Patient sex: F
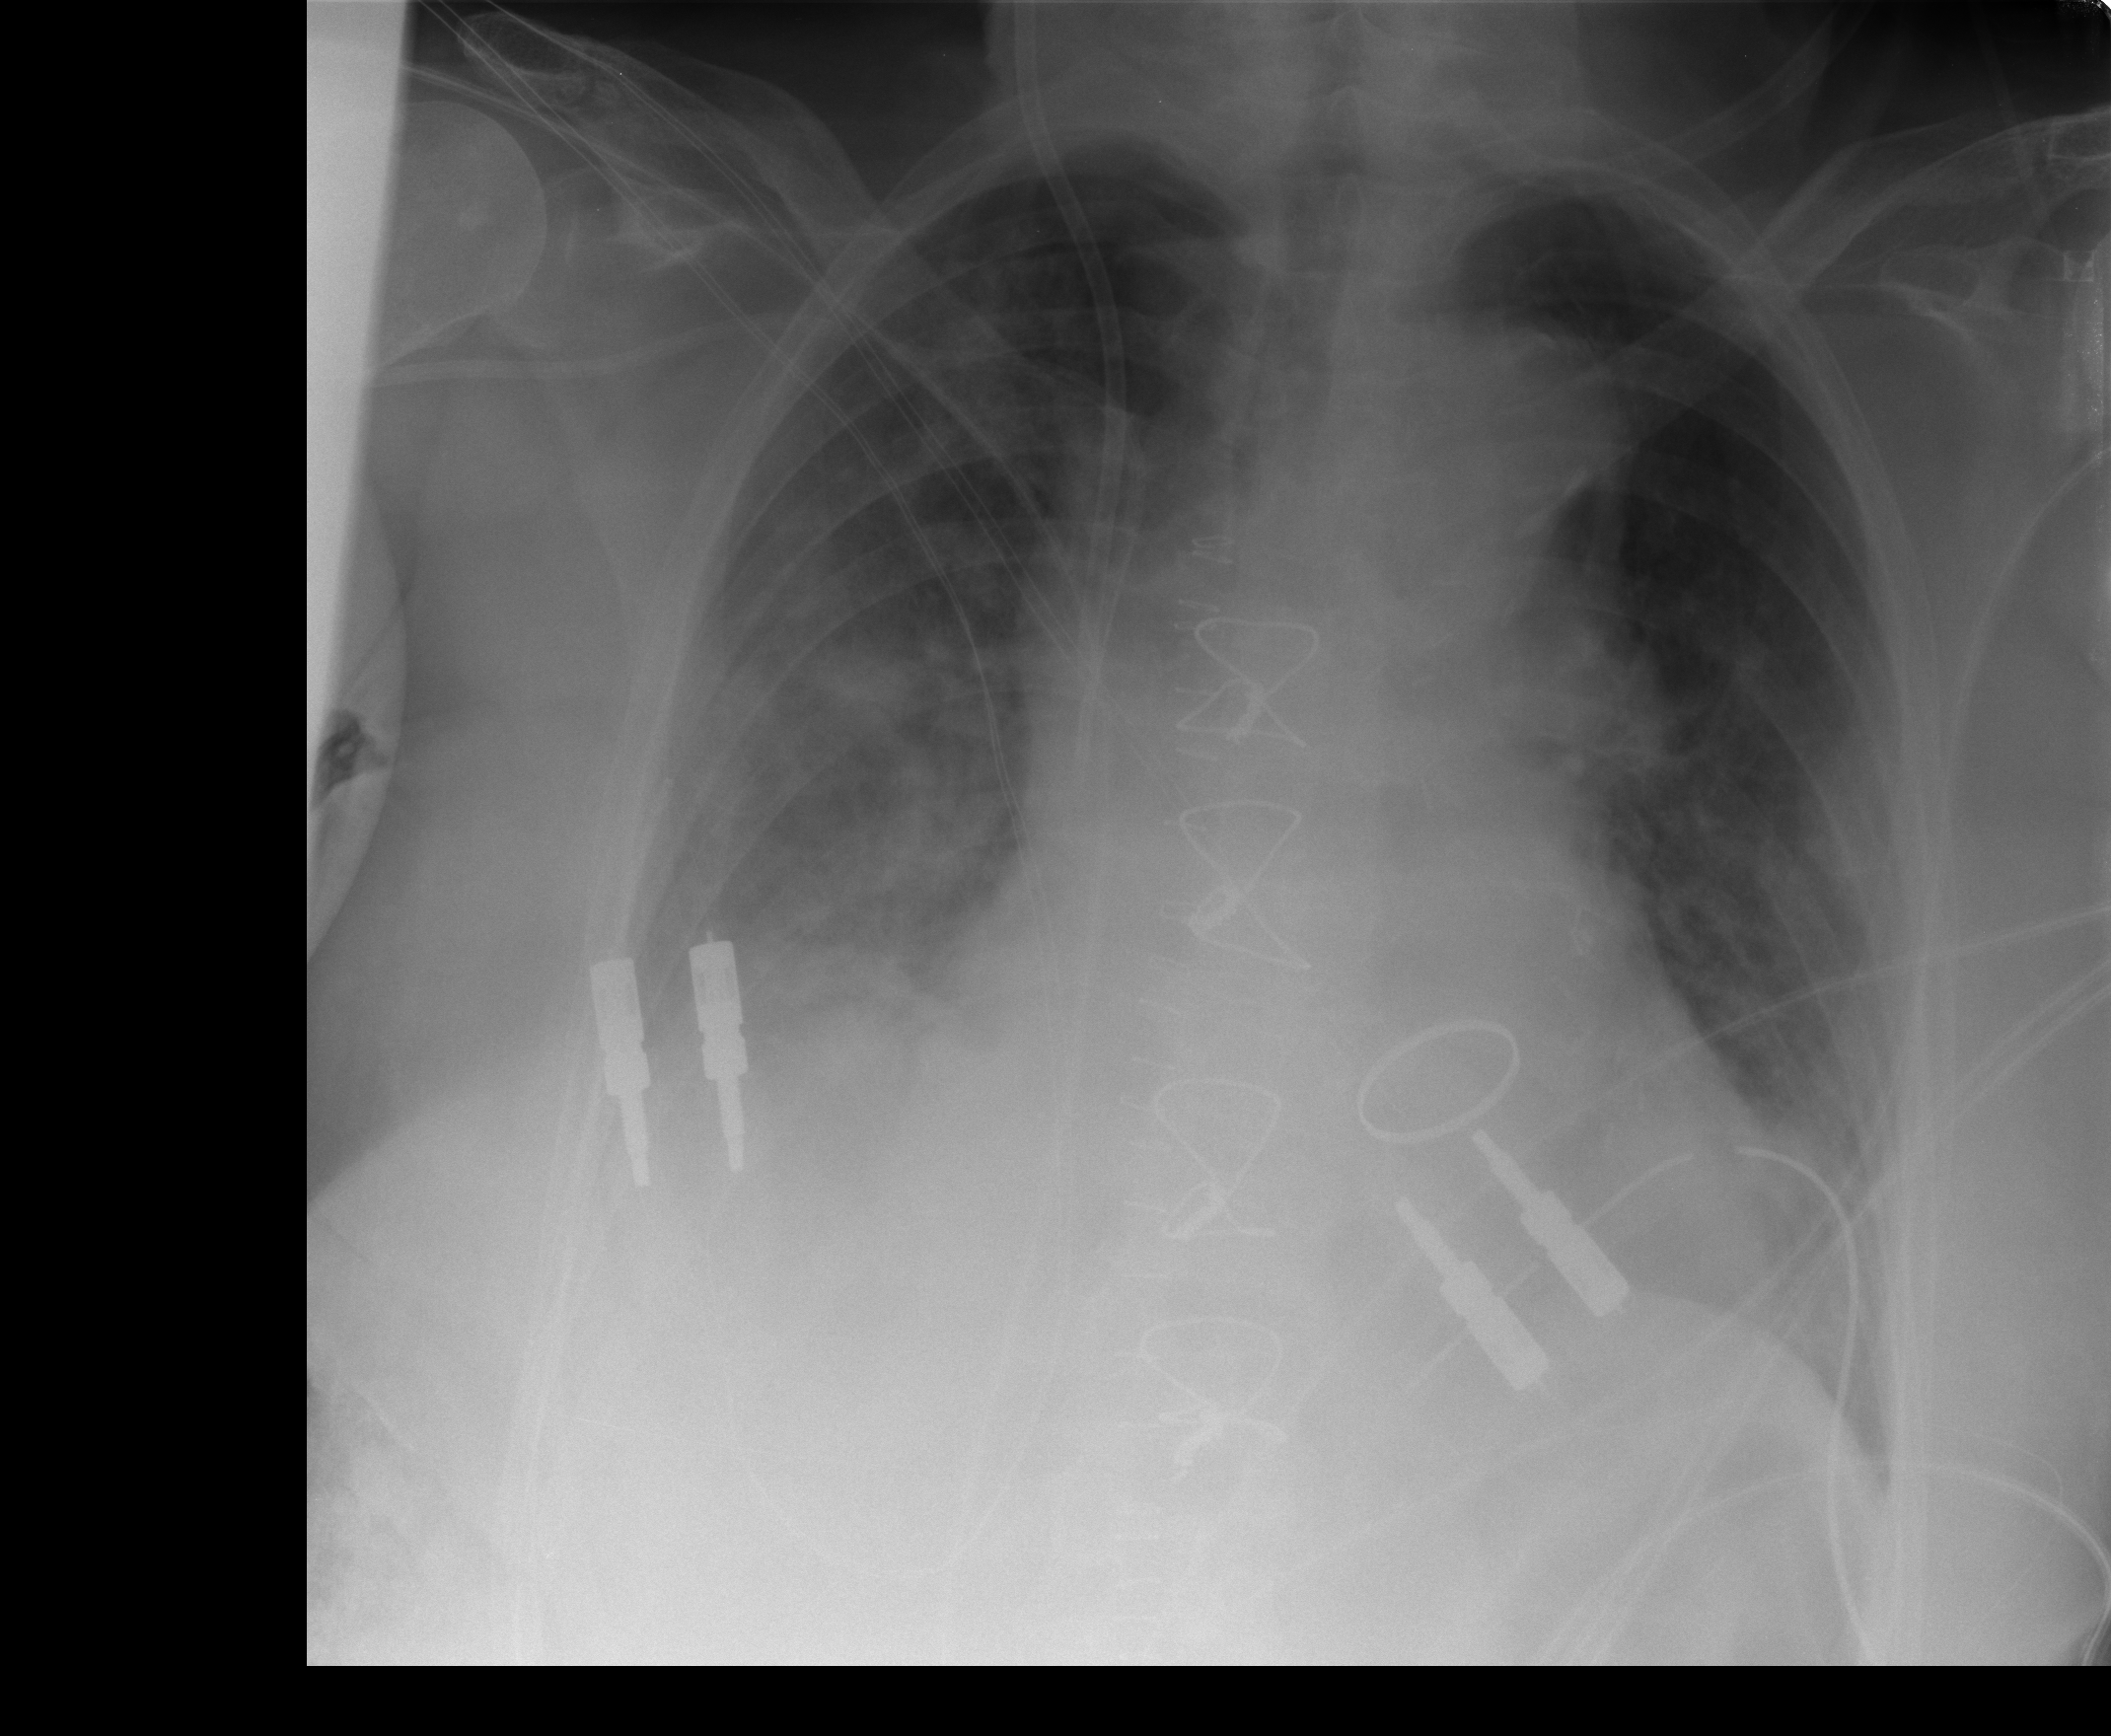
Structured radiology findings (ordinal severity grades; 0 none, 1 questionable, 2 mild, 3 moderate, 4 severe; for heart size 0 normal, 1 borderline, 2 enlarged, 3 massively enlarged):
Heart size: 2
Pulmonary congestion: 0
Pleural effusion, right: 2
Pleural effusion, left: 0
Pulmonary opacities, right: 2
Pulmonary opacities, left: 1
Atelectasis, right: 2
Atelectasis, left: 2